Interaction volume radius: 5 \u00c5
Interaction volume height: 15 \u00c5
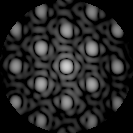
Disorder parameter: 0.1562